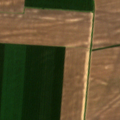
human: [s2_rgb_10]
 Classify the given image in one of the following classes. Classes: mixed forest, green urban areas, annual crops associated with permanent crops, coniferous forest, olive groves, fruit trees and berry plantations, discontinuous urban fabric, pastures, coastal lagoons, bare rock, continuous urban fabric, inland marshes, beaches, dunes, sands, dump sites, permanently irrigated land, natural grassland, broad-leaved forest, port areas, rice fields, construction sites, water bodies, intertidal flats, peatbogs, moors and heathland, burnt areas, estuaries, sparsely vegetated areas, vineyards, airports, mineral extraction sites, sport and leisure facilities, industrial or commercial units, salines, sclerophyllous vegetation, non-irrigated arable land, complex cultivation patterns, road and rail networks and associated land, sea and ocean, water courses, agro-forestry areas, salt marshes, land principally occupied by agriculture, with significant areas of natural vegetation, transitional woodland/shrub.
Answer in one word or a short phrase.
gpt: non-irrigated arable land